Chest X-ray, PA view. Patient: 57 years old, sex F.
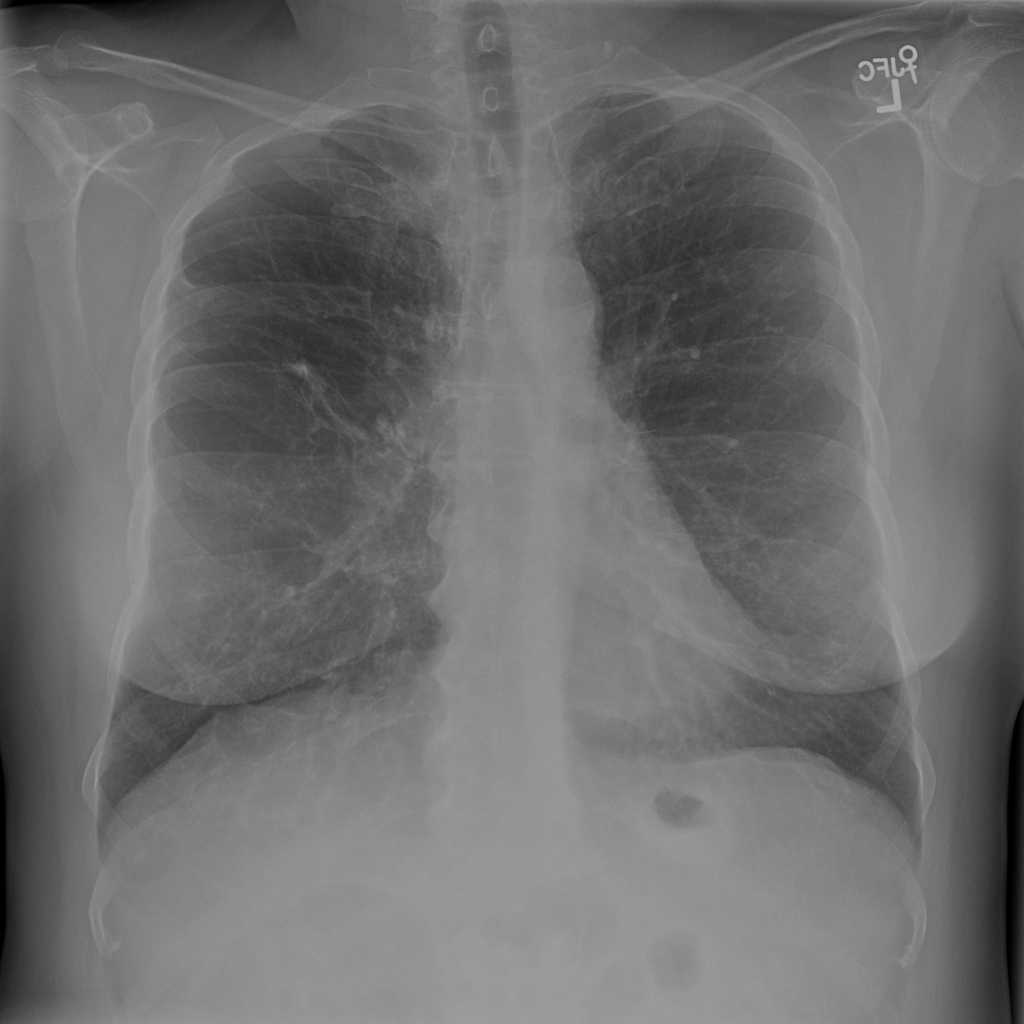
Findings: Emphysema